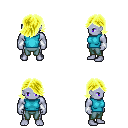
a pixel art fantasy rpg character, male body template, dark elf, purple skin, teal sleeveless shirt, teal pants, gold swoop hairstyle, white cloth bracers, four views (front, back, left, right), 2x2 character sprite sheet, small pixel art, hard edges, no anti-aliasing